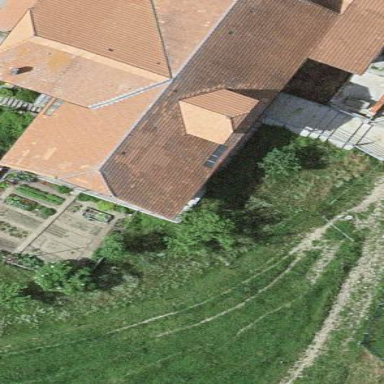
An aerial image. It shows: Farm building.